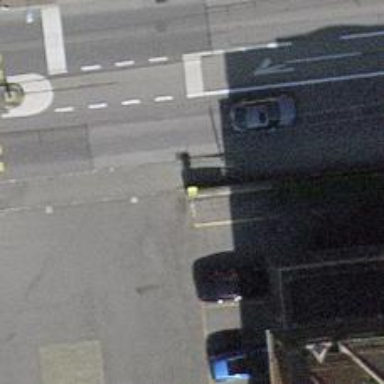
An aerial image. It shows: Post box is visible.